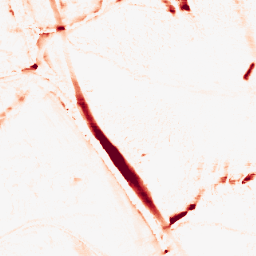
Category: morphological
Decomposition family: morphological_ellipse
Decomposition parameters: operation: opening
width: 10
height: 20
Upsampling method: sinc_blackman
Upsampling parameters: scale: 2
kernel_size: 4
Upsampling scale: 2